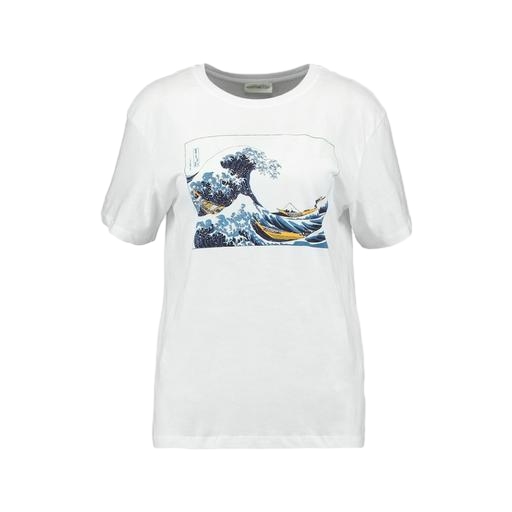
graphic t-shirt, art t-shirt, graphic tee shirt, white background